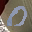
Label: 0